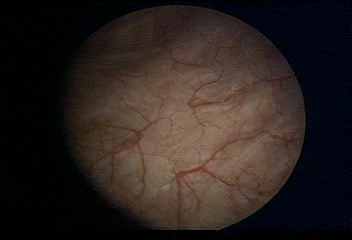
Modality: WLC
Class: Normal mucosa
Bladder cancer association: No